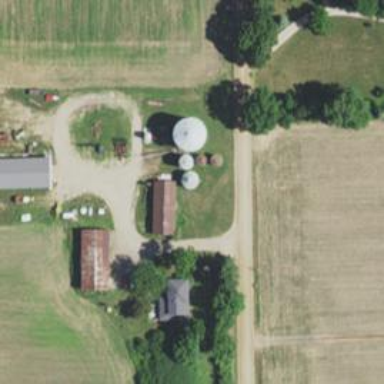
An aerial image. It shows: Silo.